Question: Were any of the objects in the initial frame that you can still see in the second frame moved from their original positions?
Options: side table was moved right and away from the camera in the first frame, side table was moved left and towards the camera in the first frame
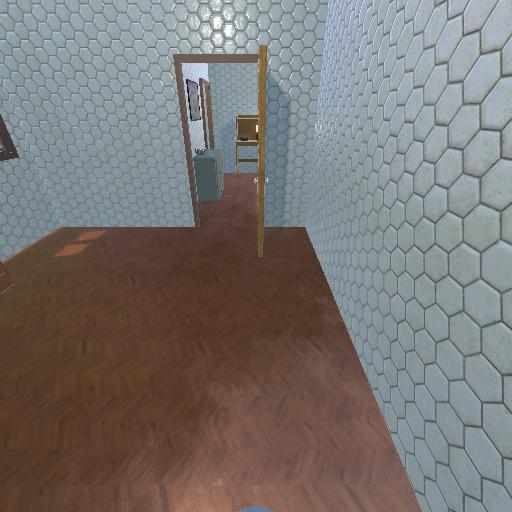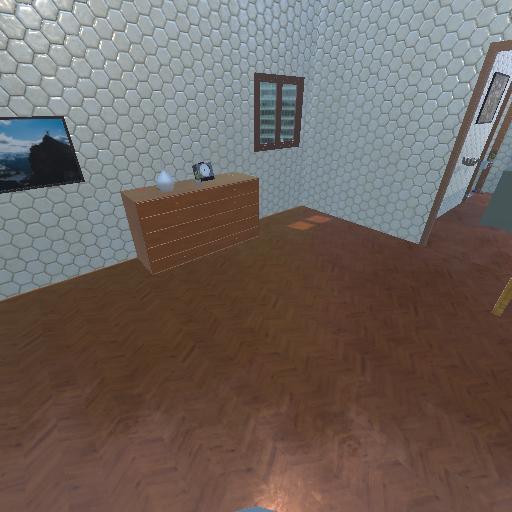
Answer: side table was moved right and away from the camera in the first frame